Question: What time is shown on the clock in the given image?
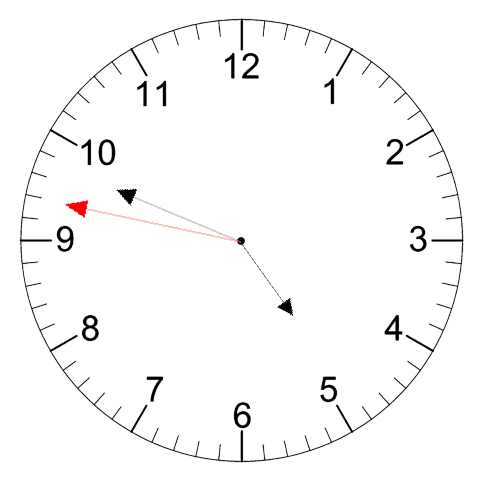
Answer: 04:48:47